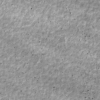
Label: not_dusty